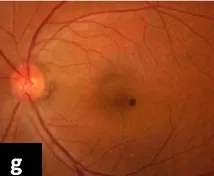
(a, d, g) Fundus photographs of case 1, case 2 and case 3 respectively, showing presumed congenital simple RPE hamartoma close to fovea without any hemorrhage or exudation in the surrounding retina.
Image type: ophthalmic_imaging (fundus_photograph)